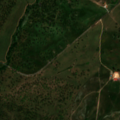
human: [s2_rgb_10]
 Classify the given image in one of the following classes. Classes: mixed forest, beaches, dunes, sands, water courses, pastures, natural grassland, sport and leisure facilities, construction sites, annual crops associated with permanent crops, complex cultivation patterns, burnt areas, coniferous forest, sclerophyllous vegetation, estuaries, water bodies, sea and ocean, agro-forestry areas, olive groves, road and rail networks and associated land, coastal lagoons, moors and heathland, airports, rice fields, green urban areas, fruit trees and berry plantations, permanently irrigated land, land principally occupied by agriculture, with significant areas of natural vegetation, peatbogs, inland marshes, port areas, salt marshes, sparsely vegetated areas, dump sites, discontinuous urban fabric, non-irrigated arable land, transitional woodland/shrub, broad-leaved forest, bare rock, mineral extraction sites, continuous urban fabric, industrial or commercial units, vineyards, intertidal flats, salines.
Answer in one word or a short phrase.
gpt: continuous urban fabric